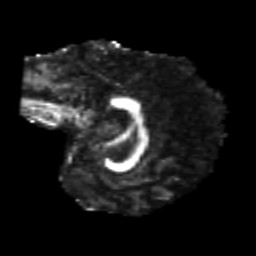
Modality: FA
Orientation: sagittal
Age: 21
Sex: female
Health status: healthy
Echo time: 0.074 s